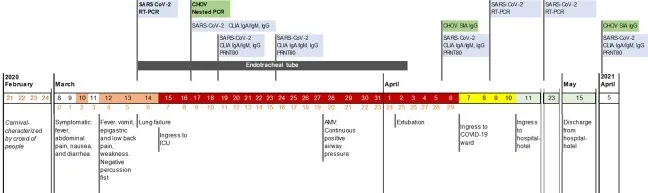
Timeline: Clinical, epidemiological and laboratory assays of SARS-CoV-2 and CHOV coinfection case. Schematic timeline with events described from top to bottom: molecular and serological laboratory assays for SARS-CoV-2 (light blue) and CHOV (green), type of mechanical ventilation applied to the patient, timeline with the date (year, month, day) and the days of symptoms onset (*) with color coding representing the health institution and clinical management, epidemiological and clinical case description. Abbreviations used in the figure: SARS-CoV-2, severe acute respiratory syndrome coronavirus 2; CHOV, Choclo orthohantavirus; RT-PCR, real time reverse transcription polymerase chain reaction; PCR, polymerase chain reaction; CLIA, chemiluminescent immunoassay; SIA, strip immunoblot assay; PRNT80, 80% plaque reduction neutralization test; Ig, immunoglobulin (A, M and G for this case); ICU, intensive care unit; AMV, advance in mechanical ventilation; COVID-19, coronavirus disease 2019.
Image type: chart (chart)